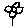
Label: flower